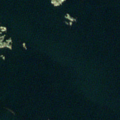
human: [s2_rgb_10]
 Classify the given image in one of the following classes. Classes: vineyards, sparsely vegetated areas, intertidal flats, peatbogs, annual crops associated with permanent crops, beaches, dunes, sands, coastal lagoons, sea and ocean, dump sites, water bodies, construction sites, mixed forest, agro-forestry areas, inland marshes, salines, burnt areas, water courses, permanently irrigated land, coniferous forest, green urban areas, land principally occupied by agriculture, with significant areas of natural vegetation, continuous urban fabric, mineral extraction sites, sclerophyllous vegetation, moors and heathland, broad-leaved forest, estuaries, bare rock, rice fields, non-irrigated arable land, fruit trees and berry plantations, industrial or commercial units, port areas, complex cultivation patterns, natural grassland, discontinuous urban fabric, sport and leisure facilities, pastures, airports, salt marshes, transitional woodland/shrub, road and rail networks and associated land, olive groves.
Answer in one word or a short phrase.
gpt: sea and ocean